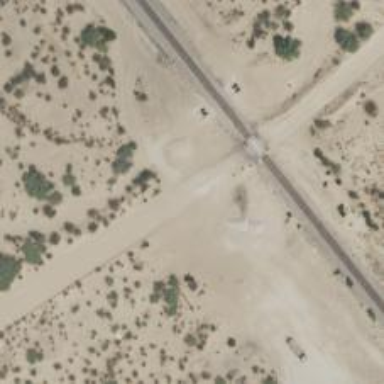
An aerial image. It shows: Unclassified road.